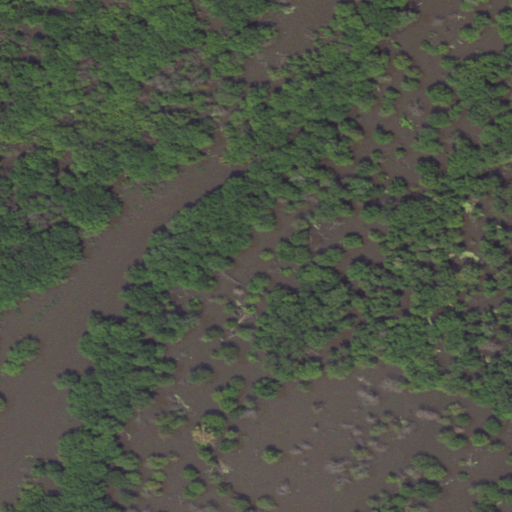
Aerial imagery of island in Iowa named Otter Island containing woody wetlands, herbaceous wetlands, and open water